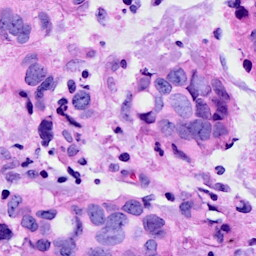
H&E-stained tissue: Breast